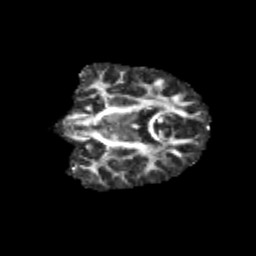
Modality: FA
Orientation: coronal
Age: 10
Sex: male
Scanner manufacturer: siemens
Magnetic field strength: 3 T
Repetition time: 3.8 s
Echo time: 0.07 s